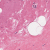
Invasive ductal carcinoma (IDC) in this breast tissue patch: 0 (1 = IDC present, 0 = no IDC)